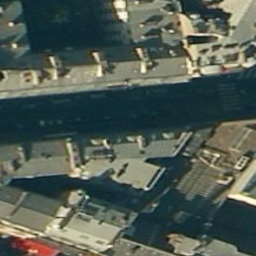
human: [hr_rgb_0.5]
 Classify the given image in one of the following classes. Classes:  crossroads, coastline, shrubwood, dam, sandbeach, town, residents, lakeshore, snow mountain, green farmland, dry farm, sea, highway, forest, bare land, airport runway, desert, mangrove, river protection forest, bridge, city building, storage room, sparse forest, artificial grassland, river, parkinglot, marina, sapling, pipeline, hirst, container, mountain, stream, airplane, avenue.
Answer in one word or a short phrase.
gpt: city building